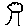
Label: tree